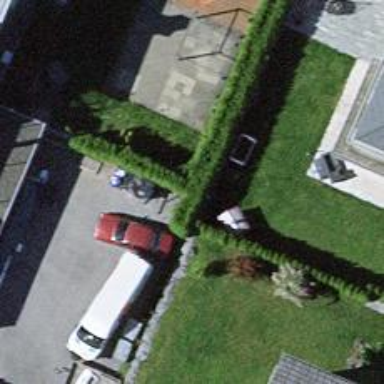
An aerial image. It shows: Hedge barrier.